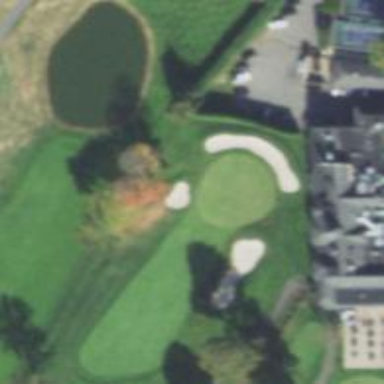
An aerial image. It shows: Golf hole.